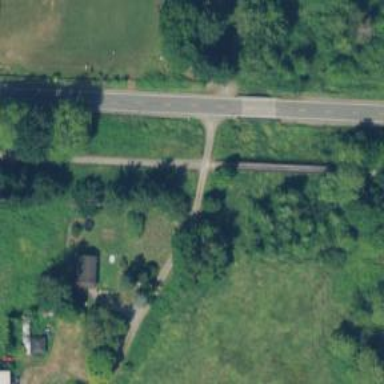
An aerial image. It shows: Abandoned railway cycleway passing through historic railroad ruins.